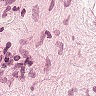
Metastatic tissue present: no